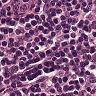
Metastatic tissue present: no